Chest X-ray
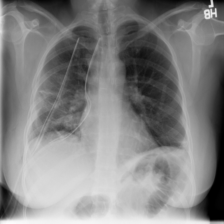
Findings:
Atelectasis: positive
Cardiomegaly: negative
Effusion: negative
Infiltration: negative
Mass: negative
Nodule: negative
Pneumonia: negative
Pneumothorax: negative
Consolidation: negative
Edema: negative
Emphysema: negative
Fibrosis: negative
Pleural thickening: negative
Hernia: negative